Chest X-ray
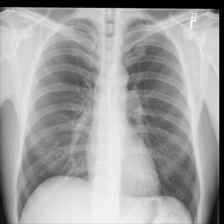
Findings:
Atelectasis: negative
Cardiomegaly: negative
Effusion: negative
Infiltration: negative
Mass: negative
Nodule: negative
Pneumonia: negative
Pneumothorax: negative
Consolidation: negative
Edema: negative
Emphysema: negative
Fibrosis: negative
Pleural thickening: negative
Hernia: negative